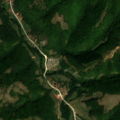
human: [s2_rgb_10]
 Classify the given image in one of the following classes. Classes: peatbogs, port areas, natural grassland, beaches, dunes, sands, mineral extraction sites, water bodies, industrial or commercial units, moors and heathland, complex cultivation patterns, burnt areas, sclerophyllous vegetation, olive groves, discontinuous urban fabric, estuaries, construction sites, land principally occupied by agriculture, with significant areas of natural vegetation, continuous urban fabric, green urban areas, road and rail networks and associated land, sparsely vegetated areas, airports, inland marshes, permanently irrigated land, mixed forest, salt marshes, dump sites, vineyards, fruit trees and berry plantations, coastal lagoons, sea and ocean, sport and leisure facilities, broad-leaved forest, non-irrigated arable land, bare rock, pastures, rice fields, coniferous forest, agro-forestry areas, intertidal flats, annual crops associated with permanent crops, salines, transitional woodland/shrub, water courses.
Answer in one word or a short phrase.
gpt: complex cultivation patterns, land principally occupied by agriculture, with significant areas of natural vegetation, broad-leaved forest